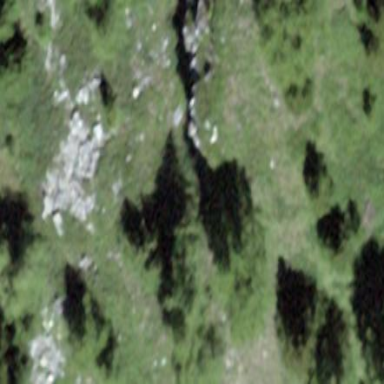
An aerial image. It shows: Forest area.